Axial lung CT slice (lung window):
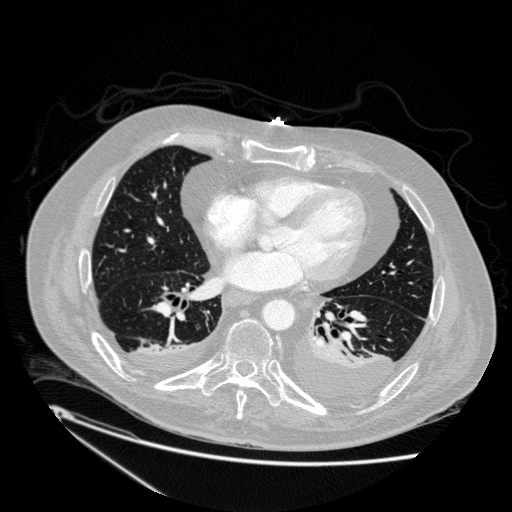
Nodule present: no